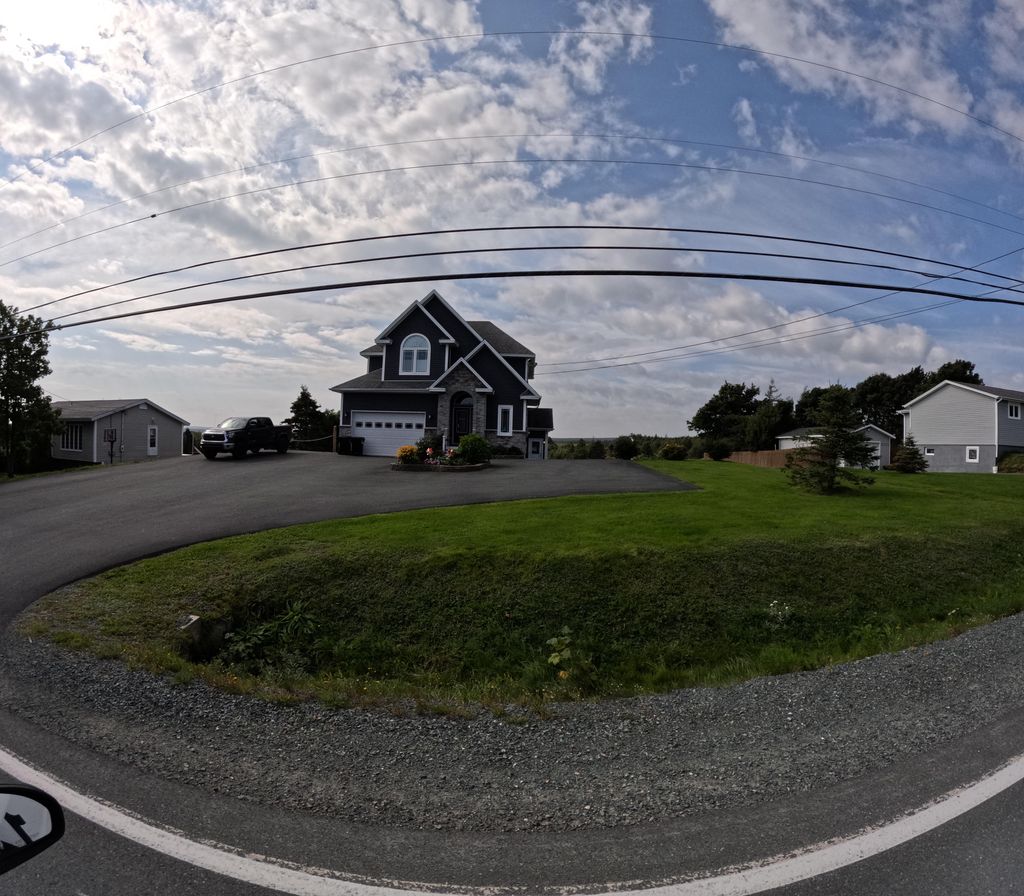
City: st_johns